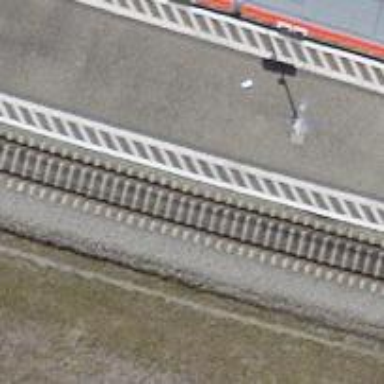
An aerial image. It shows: Railway track.